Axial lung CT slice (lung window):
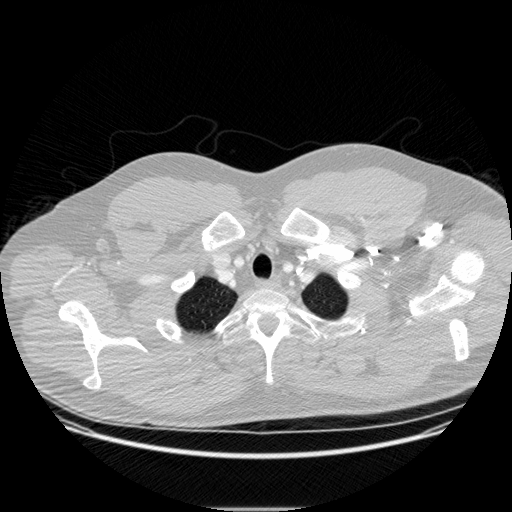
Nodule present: no